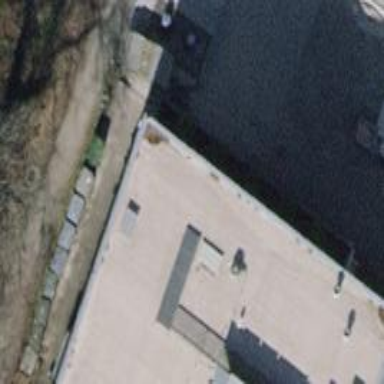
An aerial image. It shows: Flat roof on top of building.